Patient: sex F, age 58
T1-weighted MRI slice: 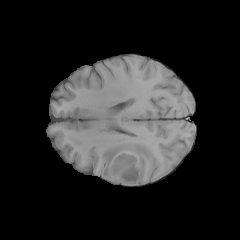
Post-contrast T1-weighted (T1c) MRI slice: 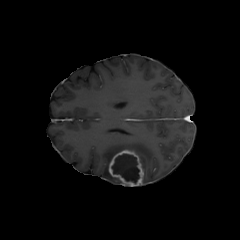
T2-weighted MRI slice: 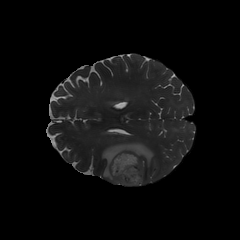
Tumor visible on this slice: yes
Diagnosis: Glioblastoma, IDH-wildtype
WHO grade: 4